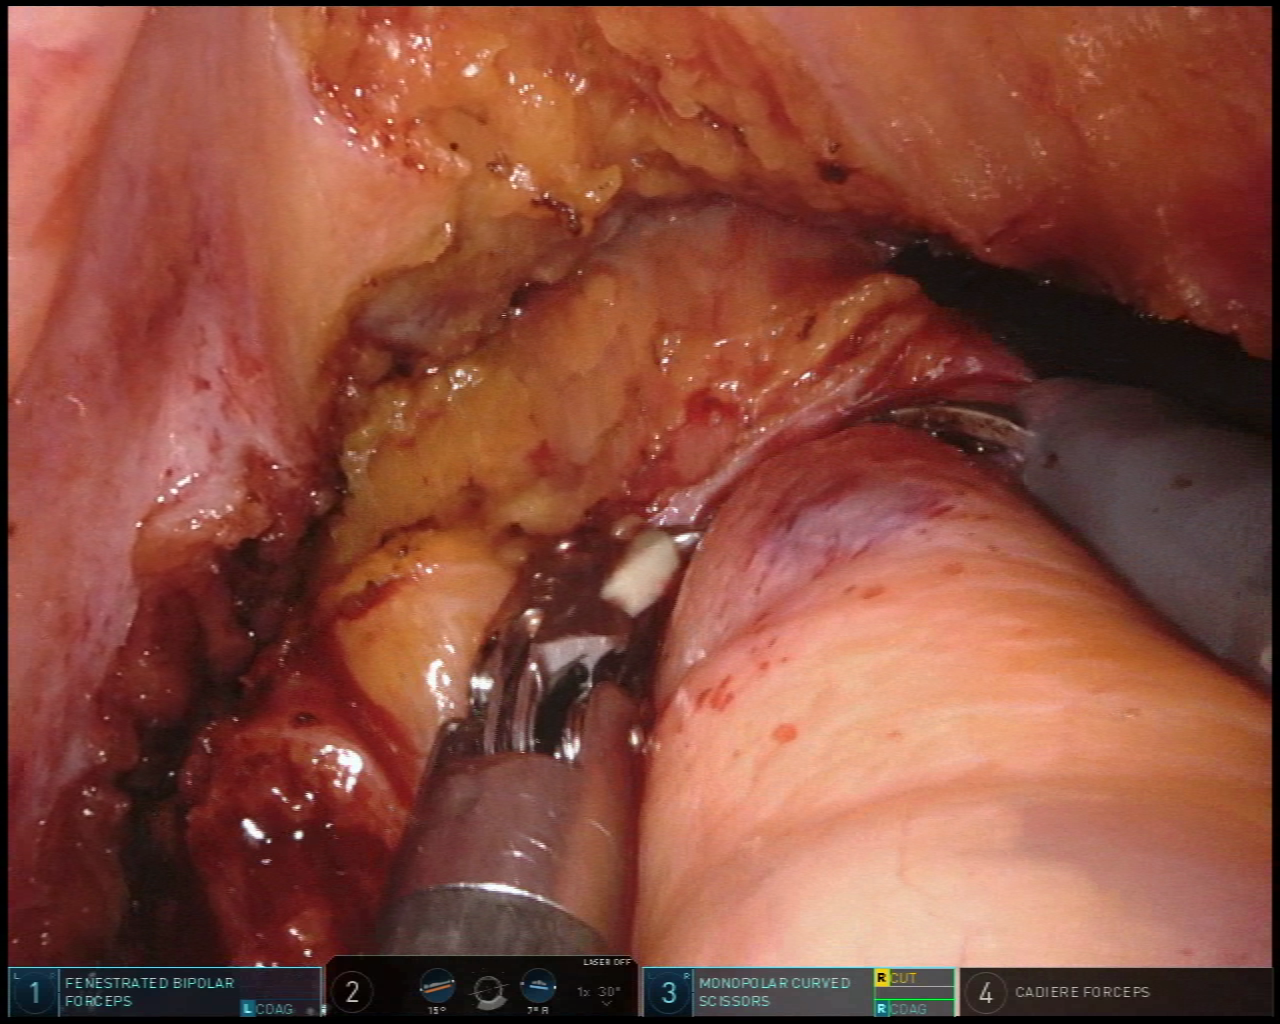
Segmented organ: vesicular_glands
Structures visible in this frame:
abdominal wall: no
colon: no
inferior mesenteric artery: no
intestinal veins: no
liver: no
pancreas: no
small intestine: no
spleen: no
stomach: no
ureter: no
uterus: no
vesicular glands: yes